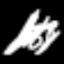
Label: squiggle